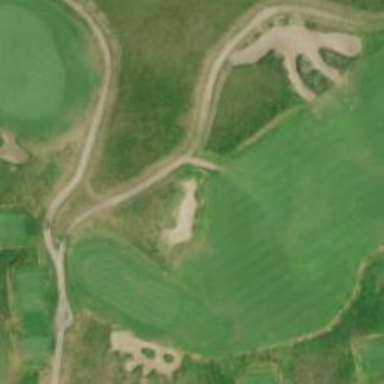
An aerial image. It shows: Footway that serves as golf path.